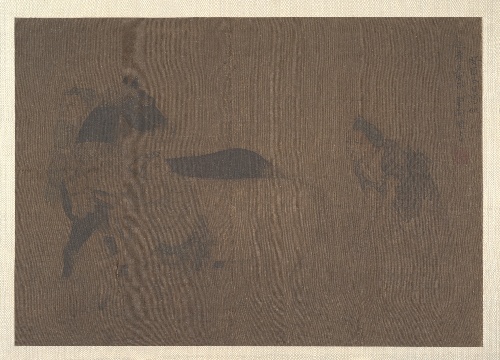
Title: 明/清   佚名   舊傳陸青   洗馬圖   冊頁|Washing a Horse
Artist: Lu Qing|Unidentified artist
Artist bio: Chinese, active 1190–1195|
Object type: Album leaf
Classification: Paintings
Medium: Album leaf; ink on silk
Culture: China
Period: Ming (1368–1644)–Qing (1644–1911) dynasty
Dimensions: 11 13/16 x 16 in. (30 x 40.6 cm)
Department: Asian Art
Credit line: John Stewart Kennedy Fund, 1913
Accession year: 1913
Repository: Metropolitan Museum of Art, New York, NY
Tags: Men|Horses|Washing